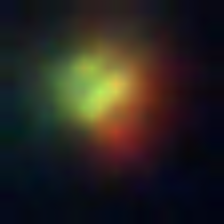
Taxon: NanoPlankton
Group: Other